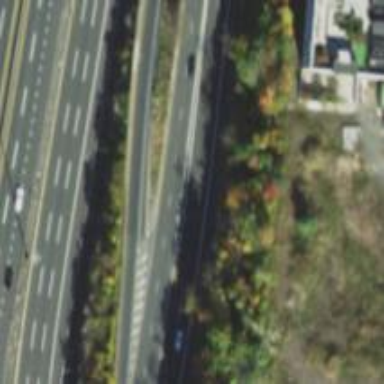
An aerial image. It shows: Trunk link highway.